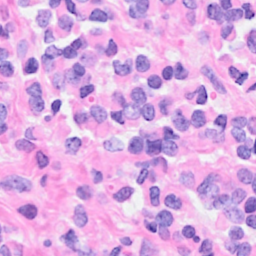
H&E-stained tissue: Breast